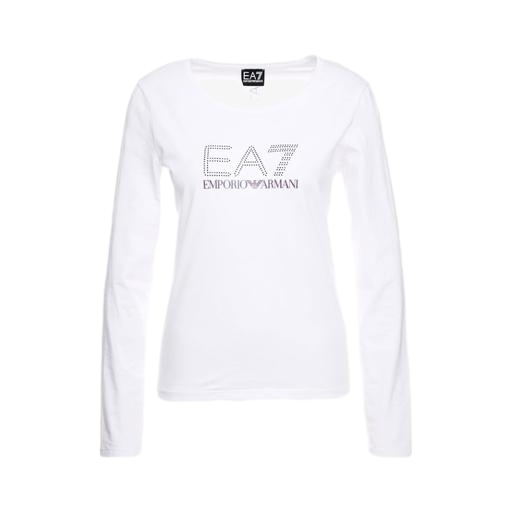
white long sleeve logo t-shirt, white sequined logo graphic t-shirt, white women's classic long-sleeve t-shirt, white background